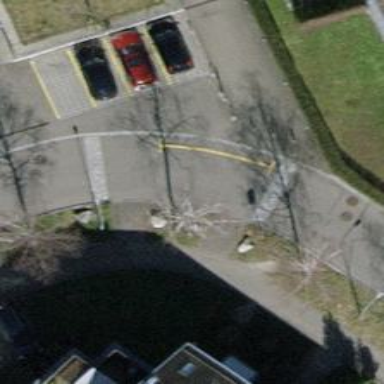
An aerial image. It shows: Traffic calming table.